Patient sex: F
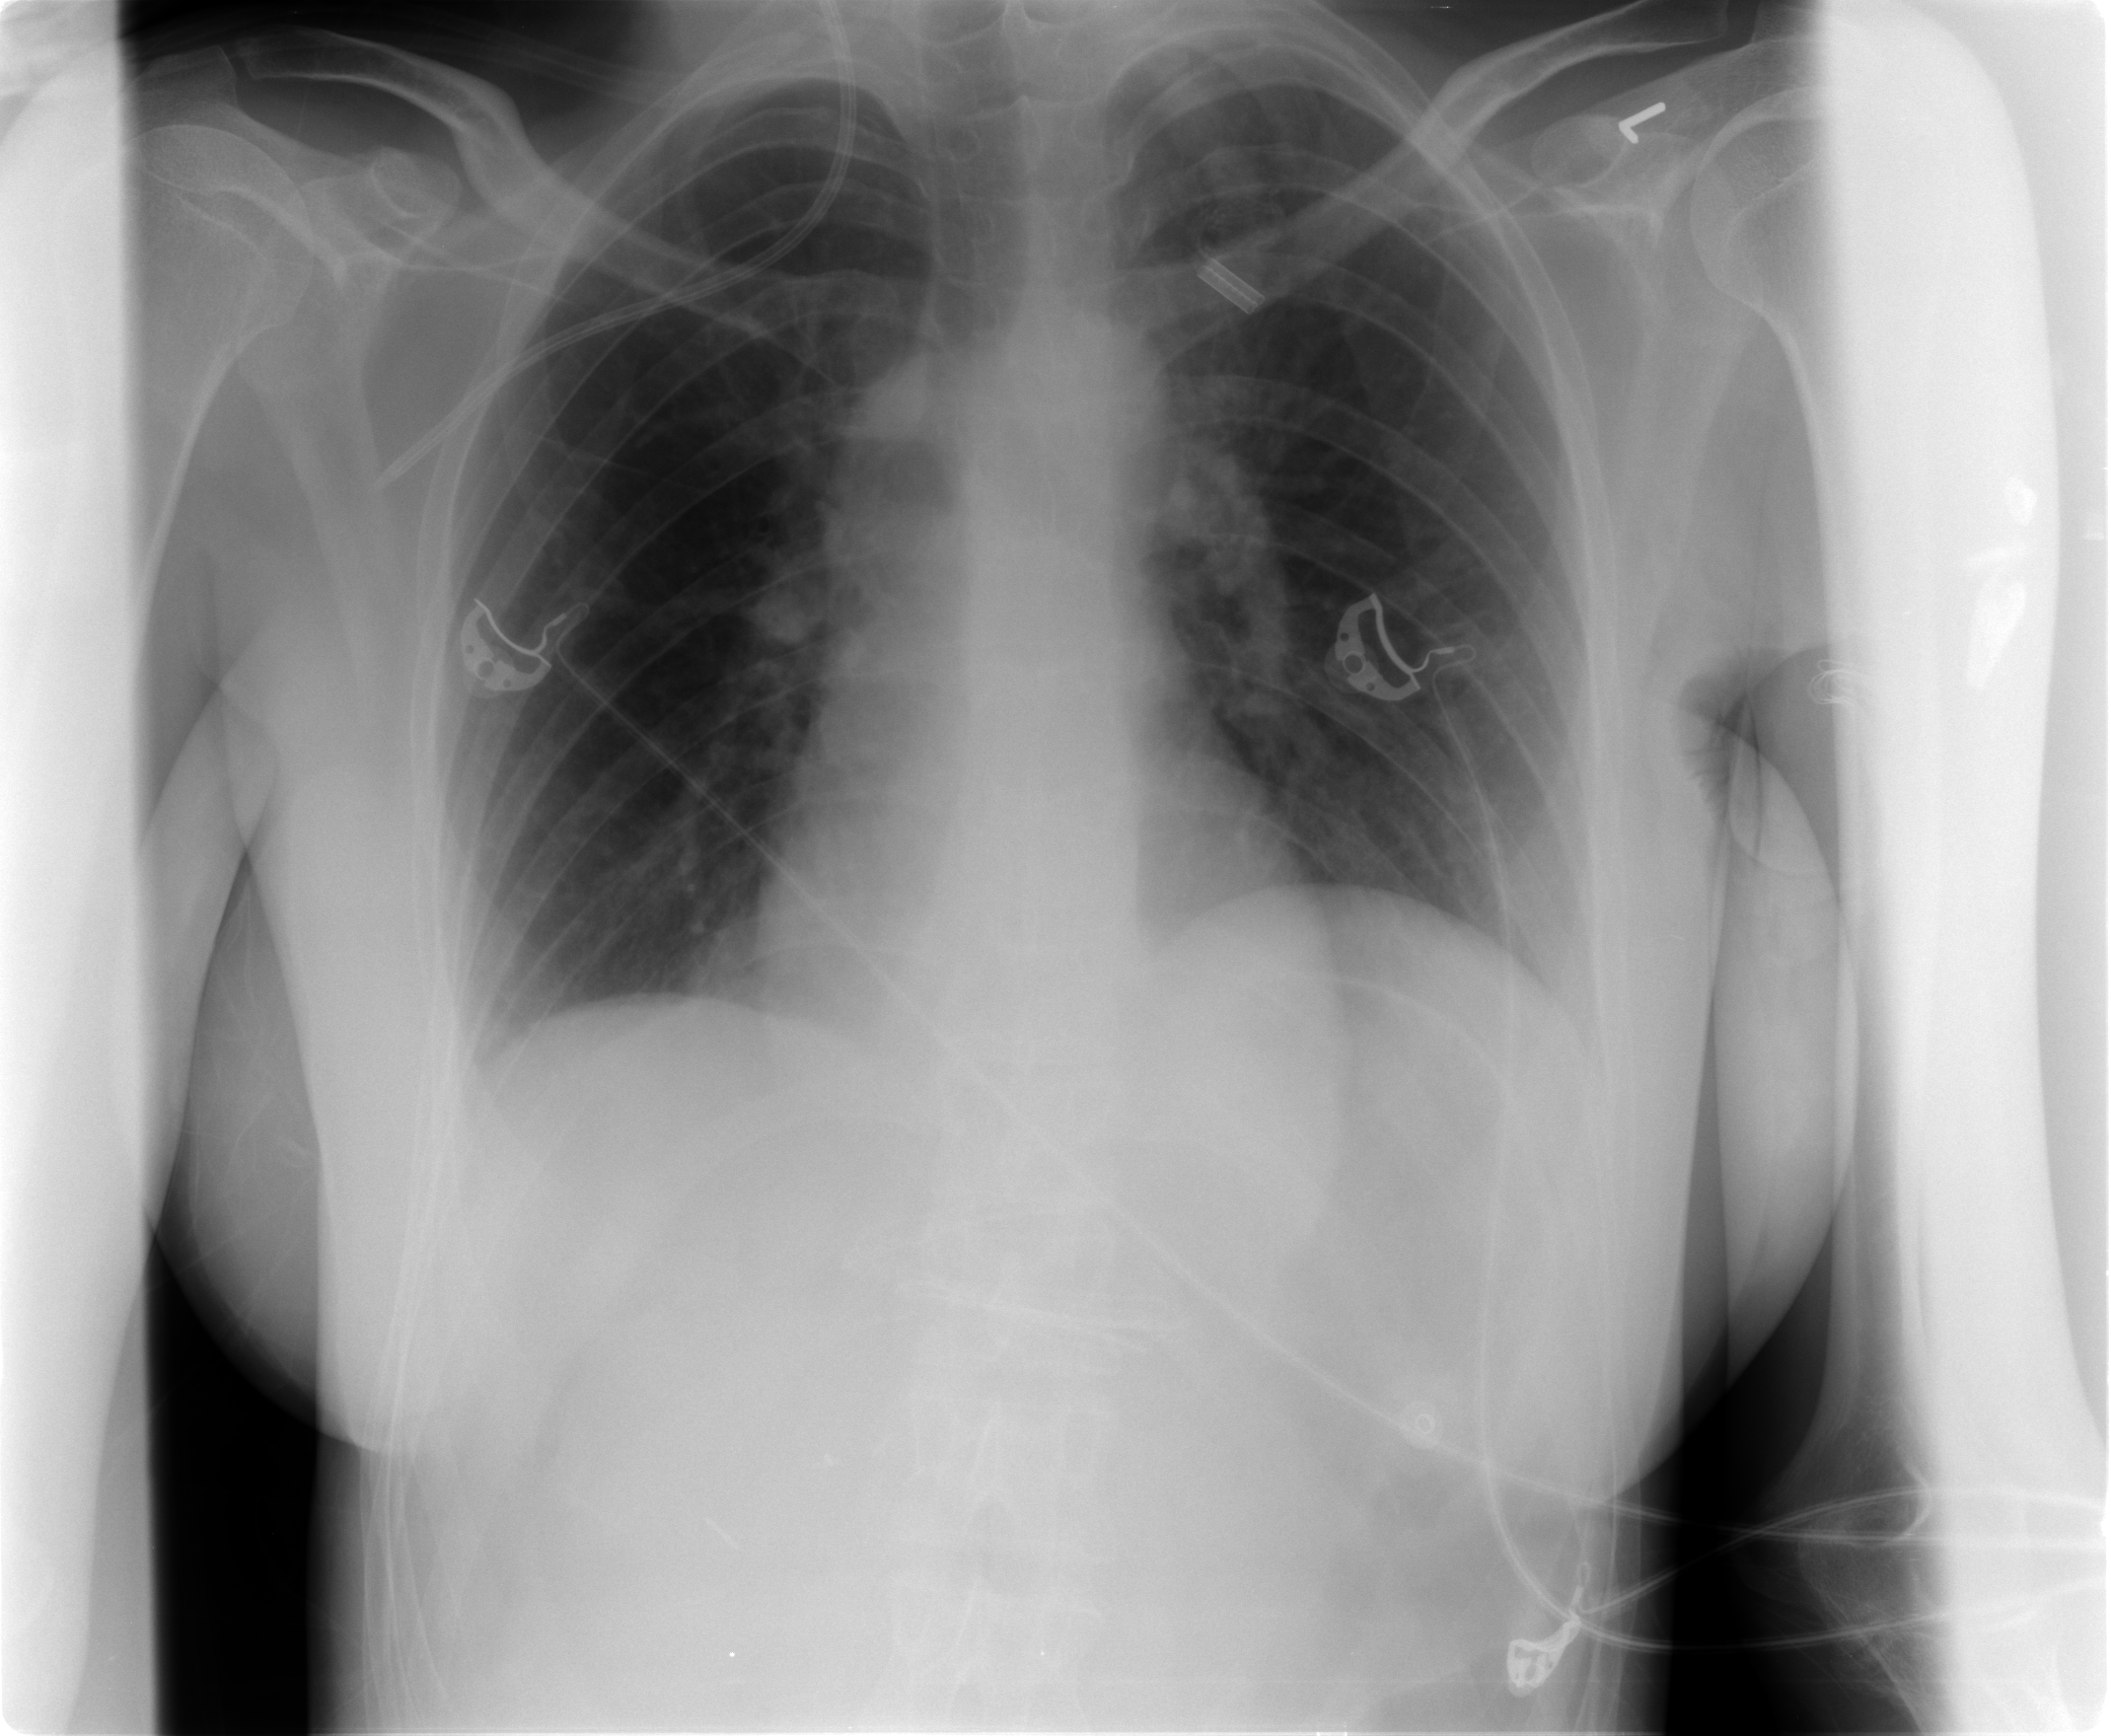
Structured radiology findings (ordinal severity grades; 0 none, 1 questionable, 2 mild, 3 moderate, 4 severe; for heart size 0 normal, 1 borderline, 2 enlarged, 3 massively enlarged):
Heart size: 0
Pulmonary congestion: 0
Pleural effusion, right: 1
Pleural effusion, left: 0
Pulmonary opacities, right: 0
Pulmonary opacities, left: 0
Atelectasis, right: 0
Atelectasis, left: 0